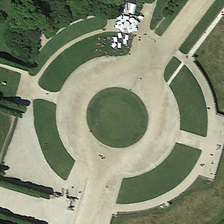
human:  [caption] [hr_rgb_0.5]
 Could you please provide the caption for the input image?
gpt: the middle of the square is a round of green grass .

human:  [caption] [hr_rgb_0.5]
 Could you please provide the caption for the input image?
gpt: on one side of the square is something white .

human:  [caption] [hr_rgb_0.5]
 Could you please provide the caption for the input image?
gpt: on one side of the square is something white .

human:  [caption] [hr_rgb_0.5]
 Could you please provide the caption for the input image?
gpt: the middle of the square is a round of green grass .

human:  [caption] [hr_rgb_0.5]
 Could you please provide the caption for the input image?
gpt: the middle of the square is a round of green grass .